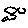
Label: cloud